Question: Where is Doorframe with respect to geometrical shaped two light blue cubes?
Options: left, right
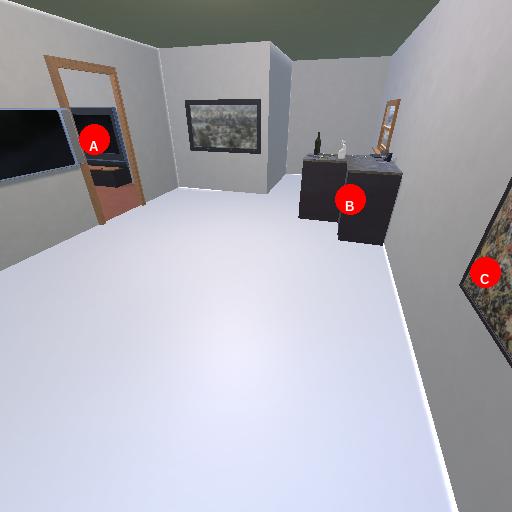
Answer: left